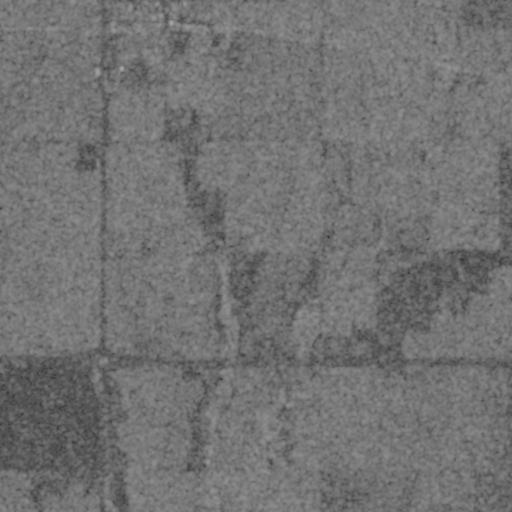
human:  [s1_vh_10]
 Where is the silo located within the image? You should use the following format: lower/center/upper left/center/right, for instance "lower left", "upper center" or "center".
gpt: The silo is located in the upper left of the image.
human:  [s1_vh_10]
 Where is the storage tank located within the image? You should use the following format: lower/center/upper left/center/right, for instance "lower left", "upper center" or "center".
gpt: The storage tank is located in the upper center of the image.
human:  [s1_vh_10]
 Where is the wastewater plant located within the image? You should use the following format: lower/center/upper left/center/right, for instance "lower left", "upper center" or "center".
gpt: The wastewater plant is located in the upper center of the image.
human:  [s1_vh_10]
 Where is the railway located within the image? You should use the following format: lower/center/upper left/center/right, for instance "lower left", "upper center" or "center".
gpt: The railway is located in the upper of the image.
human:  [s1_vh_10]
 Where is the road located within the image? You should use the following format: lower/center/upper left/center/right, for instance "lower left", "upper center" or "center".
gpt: There is no road in the image.

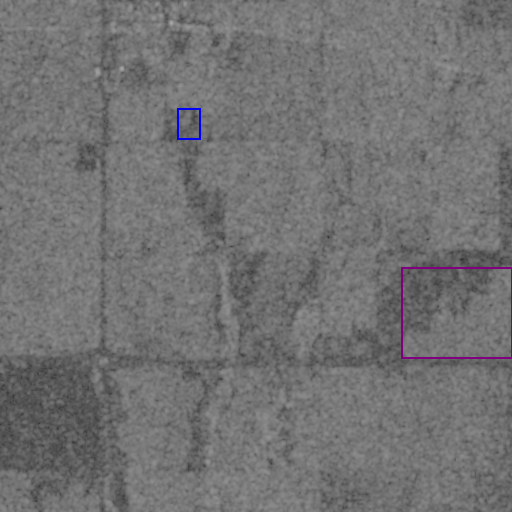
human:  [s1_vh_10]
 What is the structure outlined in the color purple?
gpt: The structure outlined in purple is a crop field.
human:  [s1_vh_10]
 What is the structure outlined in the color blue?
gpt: The structure outlined in blue is a wastewater plant.
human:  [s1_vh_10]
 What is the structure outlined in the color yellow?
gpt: There is no yellow outline.